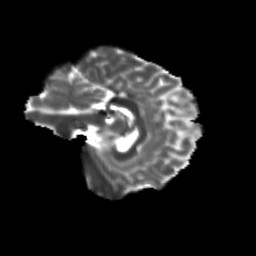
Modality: T2w
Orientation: sagittal
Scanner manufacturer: siemens
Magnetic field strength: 3 T
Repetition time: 9.2 s
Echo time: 0.084 s